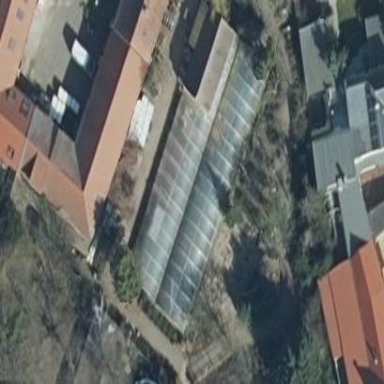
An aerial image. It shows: Greenhouse.